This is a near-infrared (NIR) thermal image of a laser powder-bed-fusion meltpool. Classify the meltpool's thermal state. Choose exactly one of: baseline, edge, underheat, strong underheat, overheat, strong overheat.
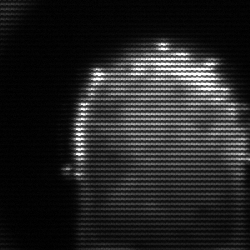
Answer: baseline